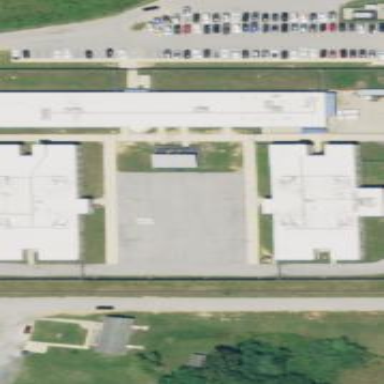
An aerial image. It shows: Prison enclosed by fence.